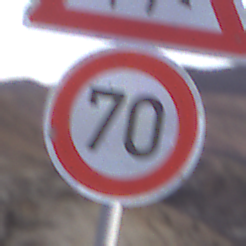
Verkehrszeichen: Geschwindigkeit70
Zusatzzeichen oben: KinderRechts
Umgebung: Outdoor, Nature
Tageszeit: Dusk
Wetter: Clear
Licht: Natural
Jahreszeit: NotSpecified
Kontrast: LowContrast